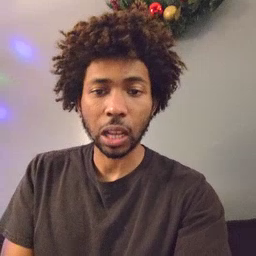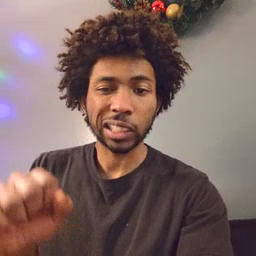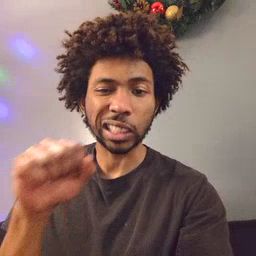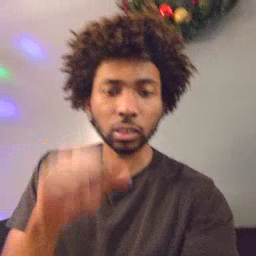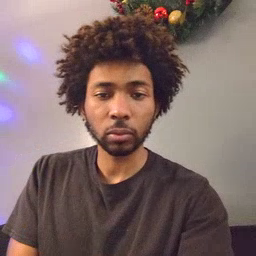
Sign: carrot